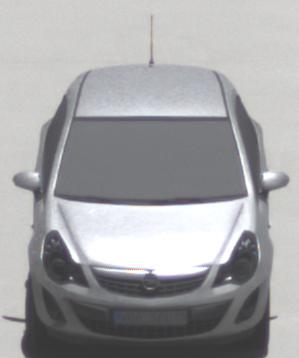
Make: Opel
Model: Corsa 1.2
Detailed model: Corsa (D)
Model produced from: 2011/01
Model produced until: 2014/08
Doors: 3
Color: white
Road condition: dry road
Daytime: midday
Contrast: high contrast